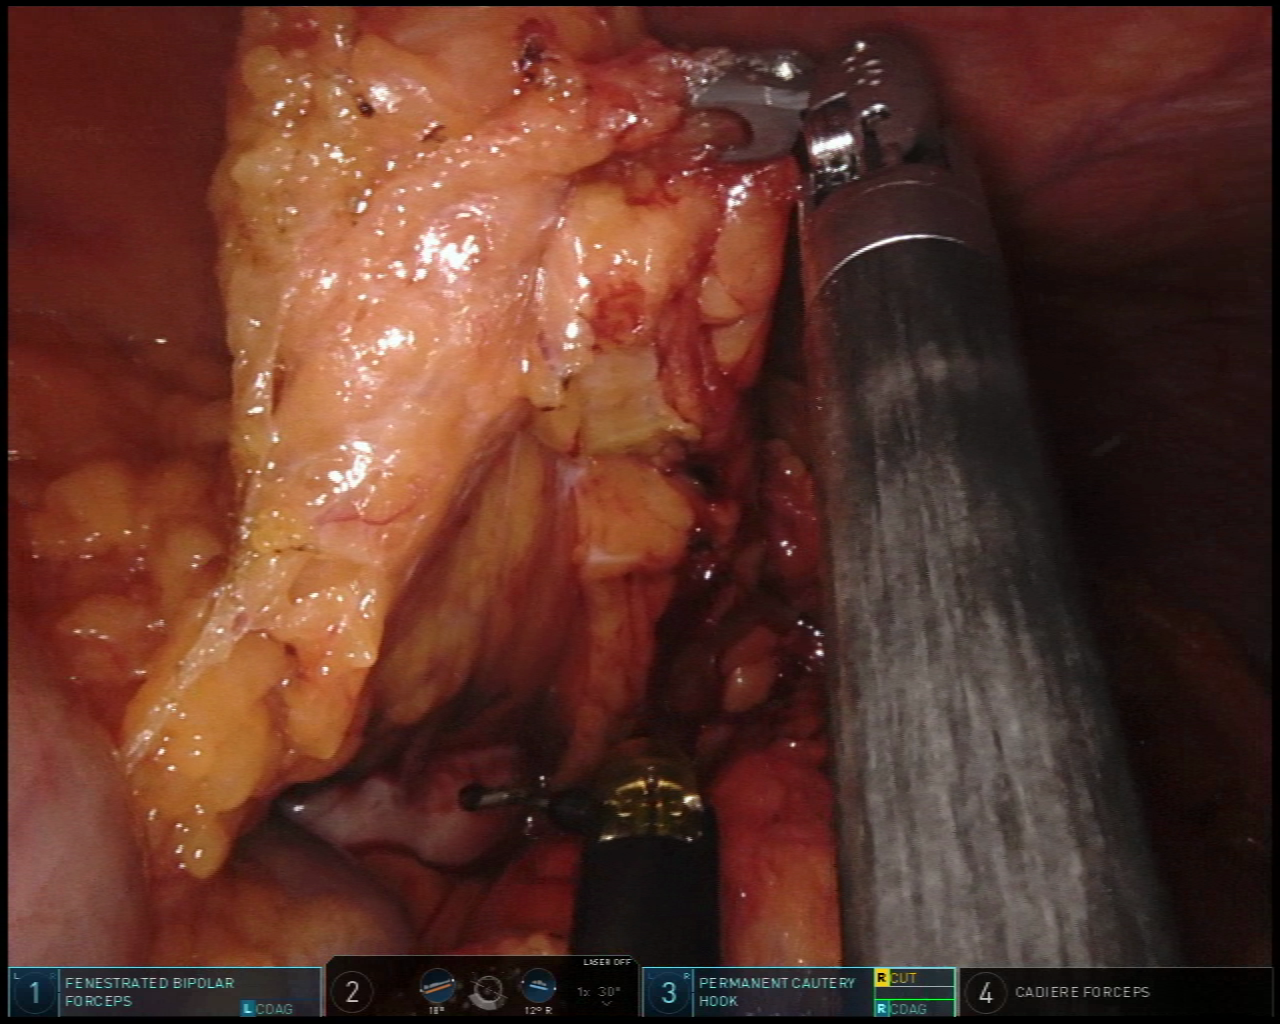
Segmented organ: stomach
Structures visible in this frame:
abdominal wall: yes
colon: yes
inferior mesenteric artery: no
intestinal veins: no
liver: no
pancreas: no
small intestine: no
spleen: no
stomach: yes
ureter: no
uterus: no
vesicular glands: no